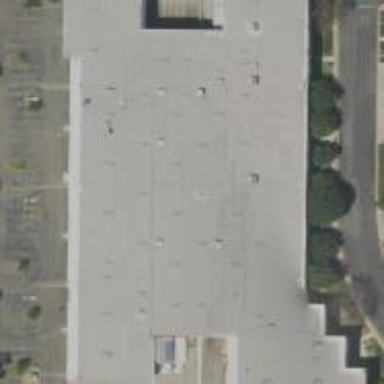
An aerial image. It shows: Warehouse building.